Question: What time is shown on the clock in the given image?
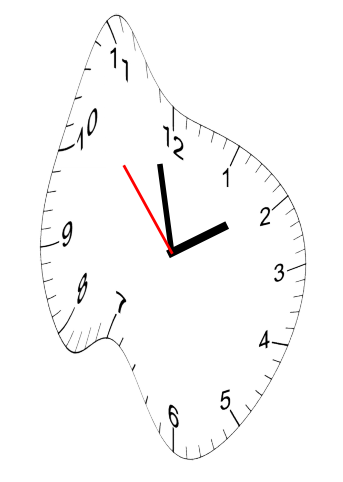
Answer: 01:57:53